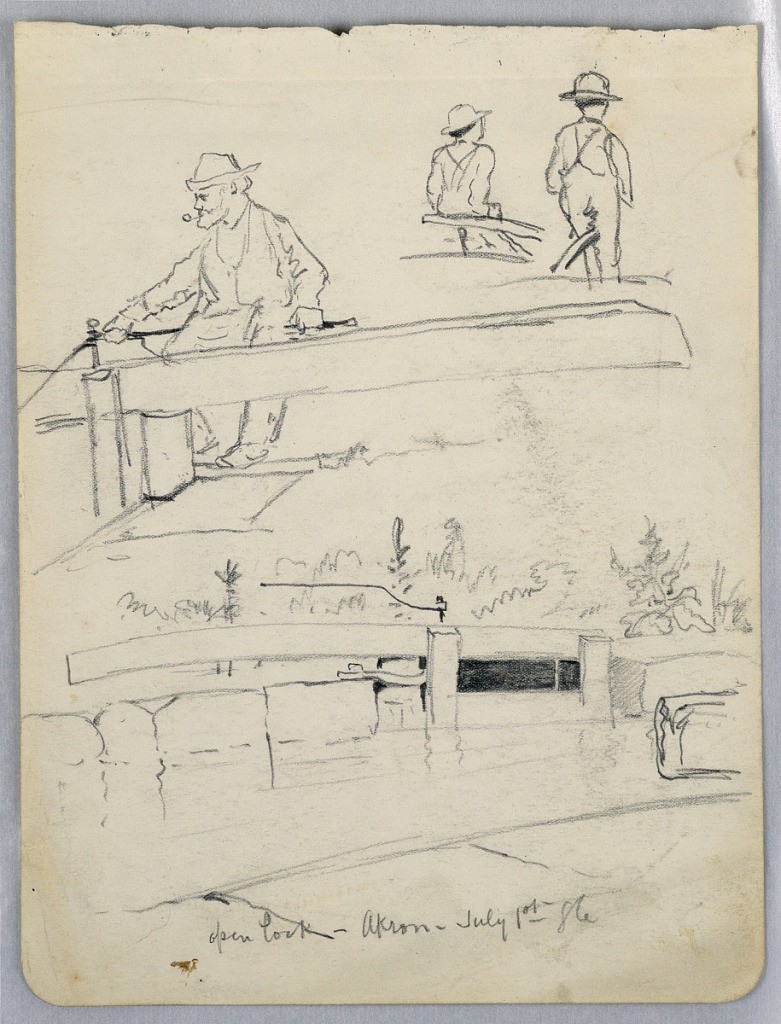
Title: Open Lock, Akron, Ohio
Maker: James Henry Moser, Canadian, 1854–1913
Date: July 1, 1886
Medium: Graphite on paper
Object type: Drawing
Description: Sketches of a canal lock in Akron, Ohio. Two men, upper right, seen from behind. To the left, a man working a lever. Below, the canal, showing an open lock and trees beyond.